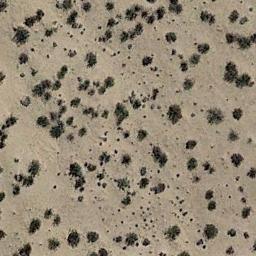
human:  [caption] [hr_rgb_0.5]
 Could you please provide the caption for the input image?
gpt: A lot of chaparrals of different sizes grow in the desert .

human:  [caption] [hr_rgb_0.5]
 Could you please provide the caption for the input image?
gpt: There are some dry bushes make up the chaparral on the desert .

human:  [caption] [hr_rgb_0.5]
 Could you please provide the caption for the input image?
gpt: Chaparral is evenly distributed on the sand .

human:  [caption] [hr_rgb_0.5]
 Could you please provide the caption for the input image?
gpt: There are two lush vegetation in the jungle .

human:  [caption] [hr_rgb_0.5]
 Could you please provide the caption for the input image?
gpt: The chaparral is scattered and sparse .